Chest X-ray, PA view. Patient: 67 years old, sex M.
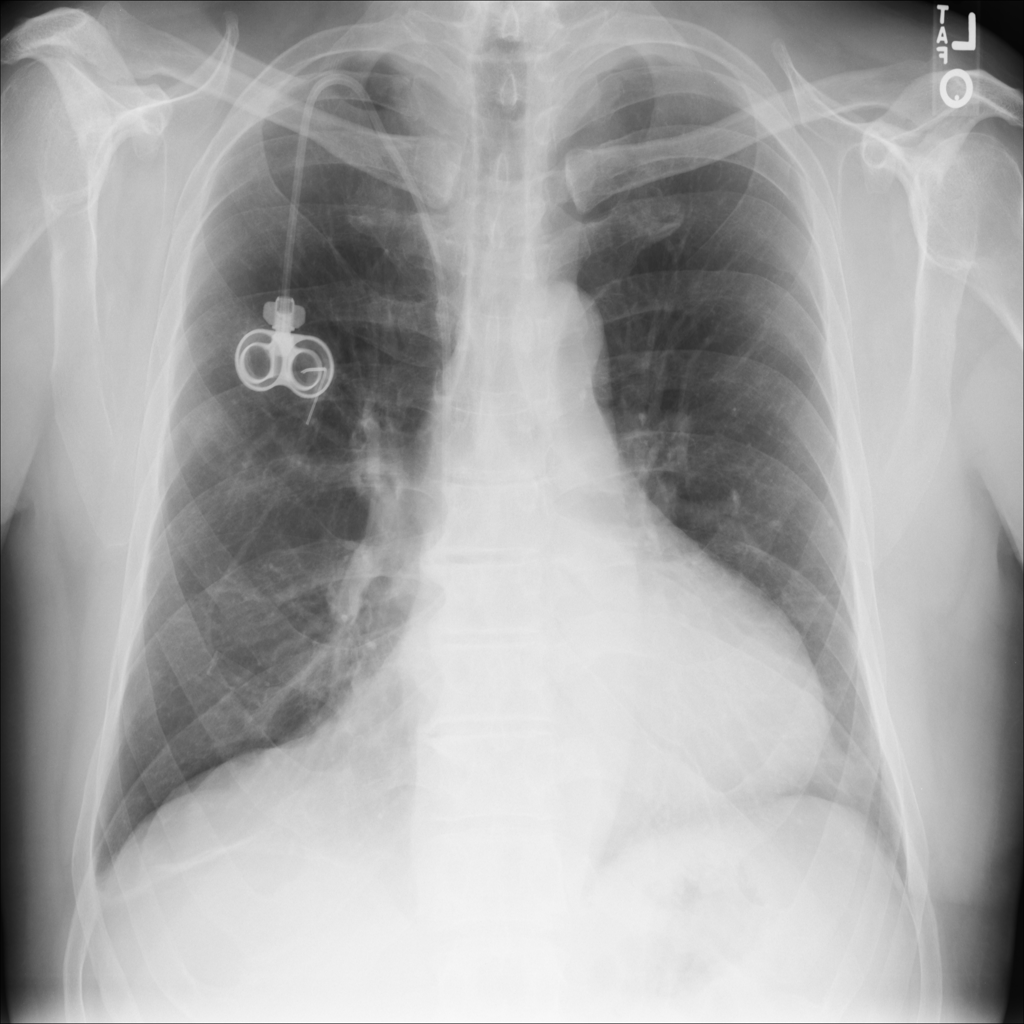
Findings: No Finding